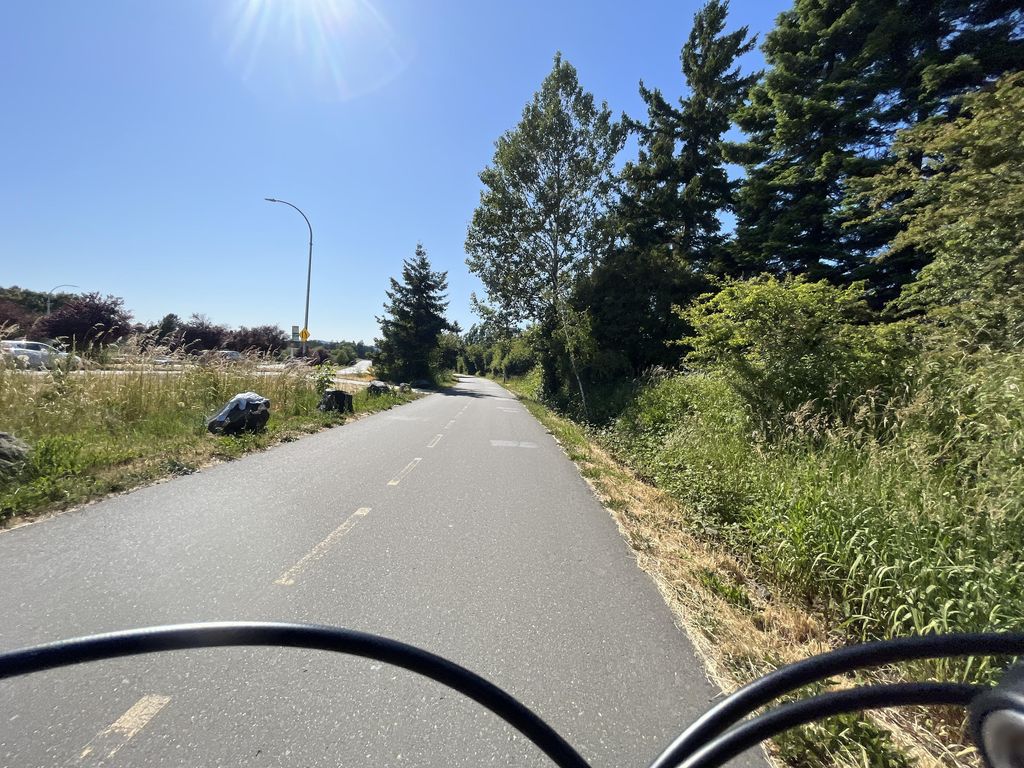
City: victoria